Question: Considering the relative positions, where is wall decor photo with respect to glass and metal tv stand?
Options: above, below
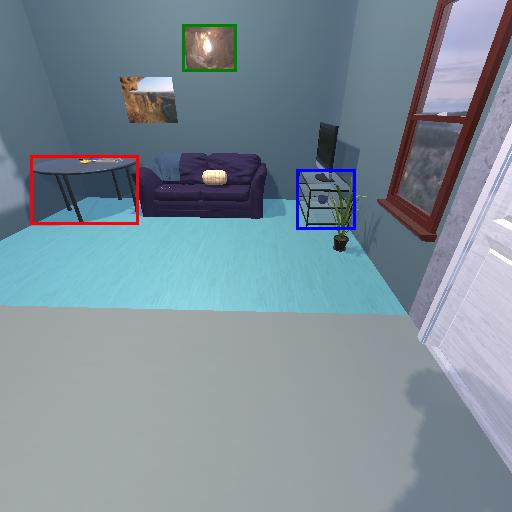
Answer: above